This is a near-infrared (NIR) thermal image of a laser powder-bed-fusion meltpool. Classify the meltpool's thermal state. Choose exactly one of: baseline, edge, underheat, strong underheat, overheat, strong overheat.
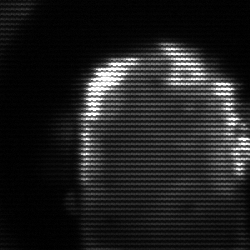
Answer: baseline